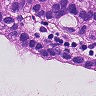
Metastatic tissue present: yes